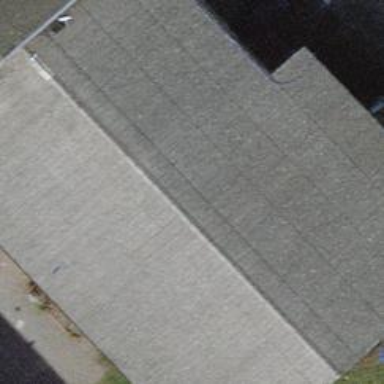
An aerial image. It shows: Industrial building.